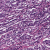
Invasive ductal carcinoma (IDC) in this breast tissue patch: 1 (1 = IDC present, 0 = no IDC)